Question: Count the number of objects in the diagram.
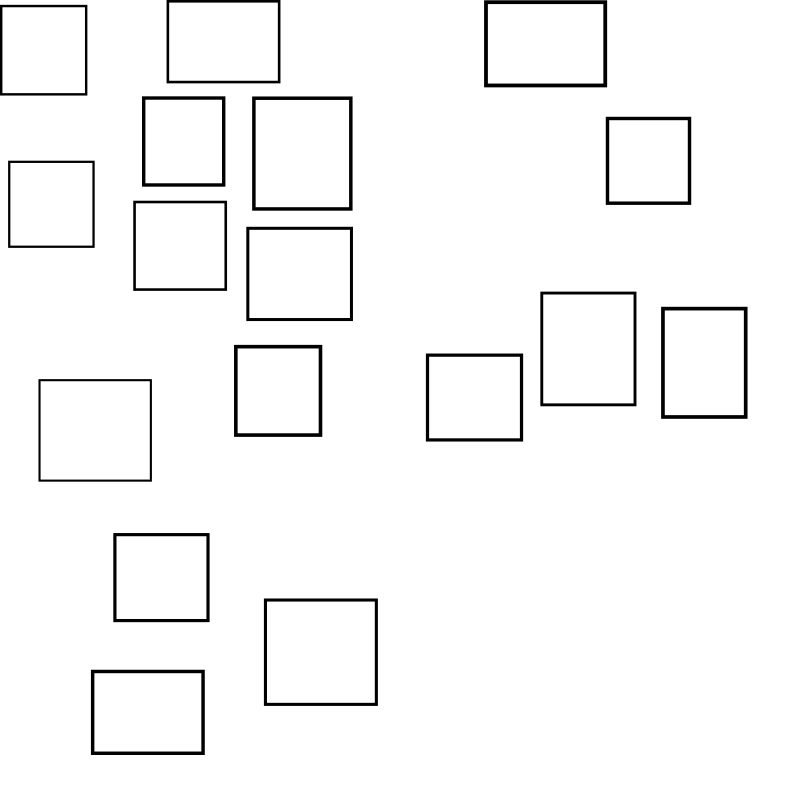
Answer: 17